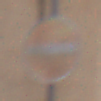
Verkehrszeichen: VerbotDerEinfahrt
Umgebung: Outdoor, Urban
Tageszeit: Midday
Wetter: Overcast
Licht: Natural
Jahreszeit: NotSpecified
Kontrast: LowContrast